Question: What is the point of the following message after gated check-in? It doesn't make sense to me. "If you did not undo your local pending changes when you submitted your check-in, you may need to reconcile your workspace with the repository."

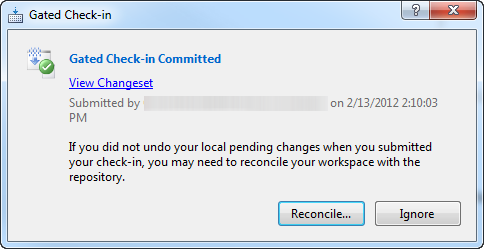
Answer: Let's say you are performing a Gated Check-in of a Single file - .
When you perform a Gated Check-in and choose to undo your local changes, you Shelve to the server and perform a build with the Latest code + that Shelveset. If the build succeeds, then TFS automatically Checks in the (containing your changes to ) into the source control.
Now, because you didn't undo the changes on your local workspace, you will still have as a "Pending Change" with the status of "edit". This "edit" is not needed as TFS has already checked in your change. Clicking "Reconcile..." will undo that local change and bring it in line with what is on the server.